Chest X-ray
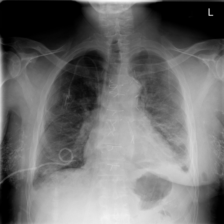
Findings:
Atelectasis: negative
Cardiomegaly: negative
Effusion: negative
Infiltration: negative
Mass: negative
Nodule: negative
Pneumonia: negative
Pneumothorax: positive
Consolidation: negative
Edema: negative
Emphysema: negative
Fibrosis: negative
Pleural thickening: negative
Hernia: negative